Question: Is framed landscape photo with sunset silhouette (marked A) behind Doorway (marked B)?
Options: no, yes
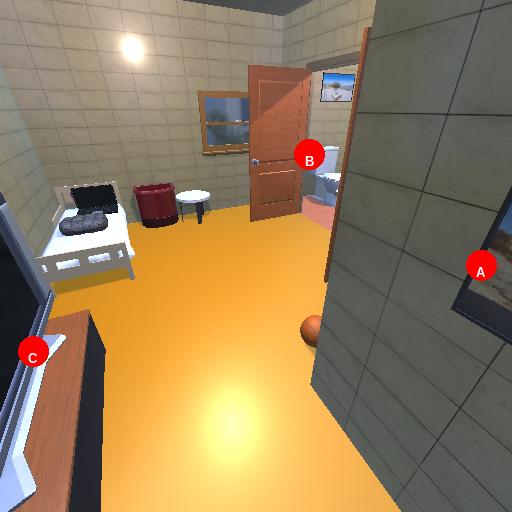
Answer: no